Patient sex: M
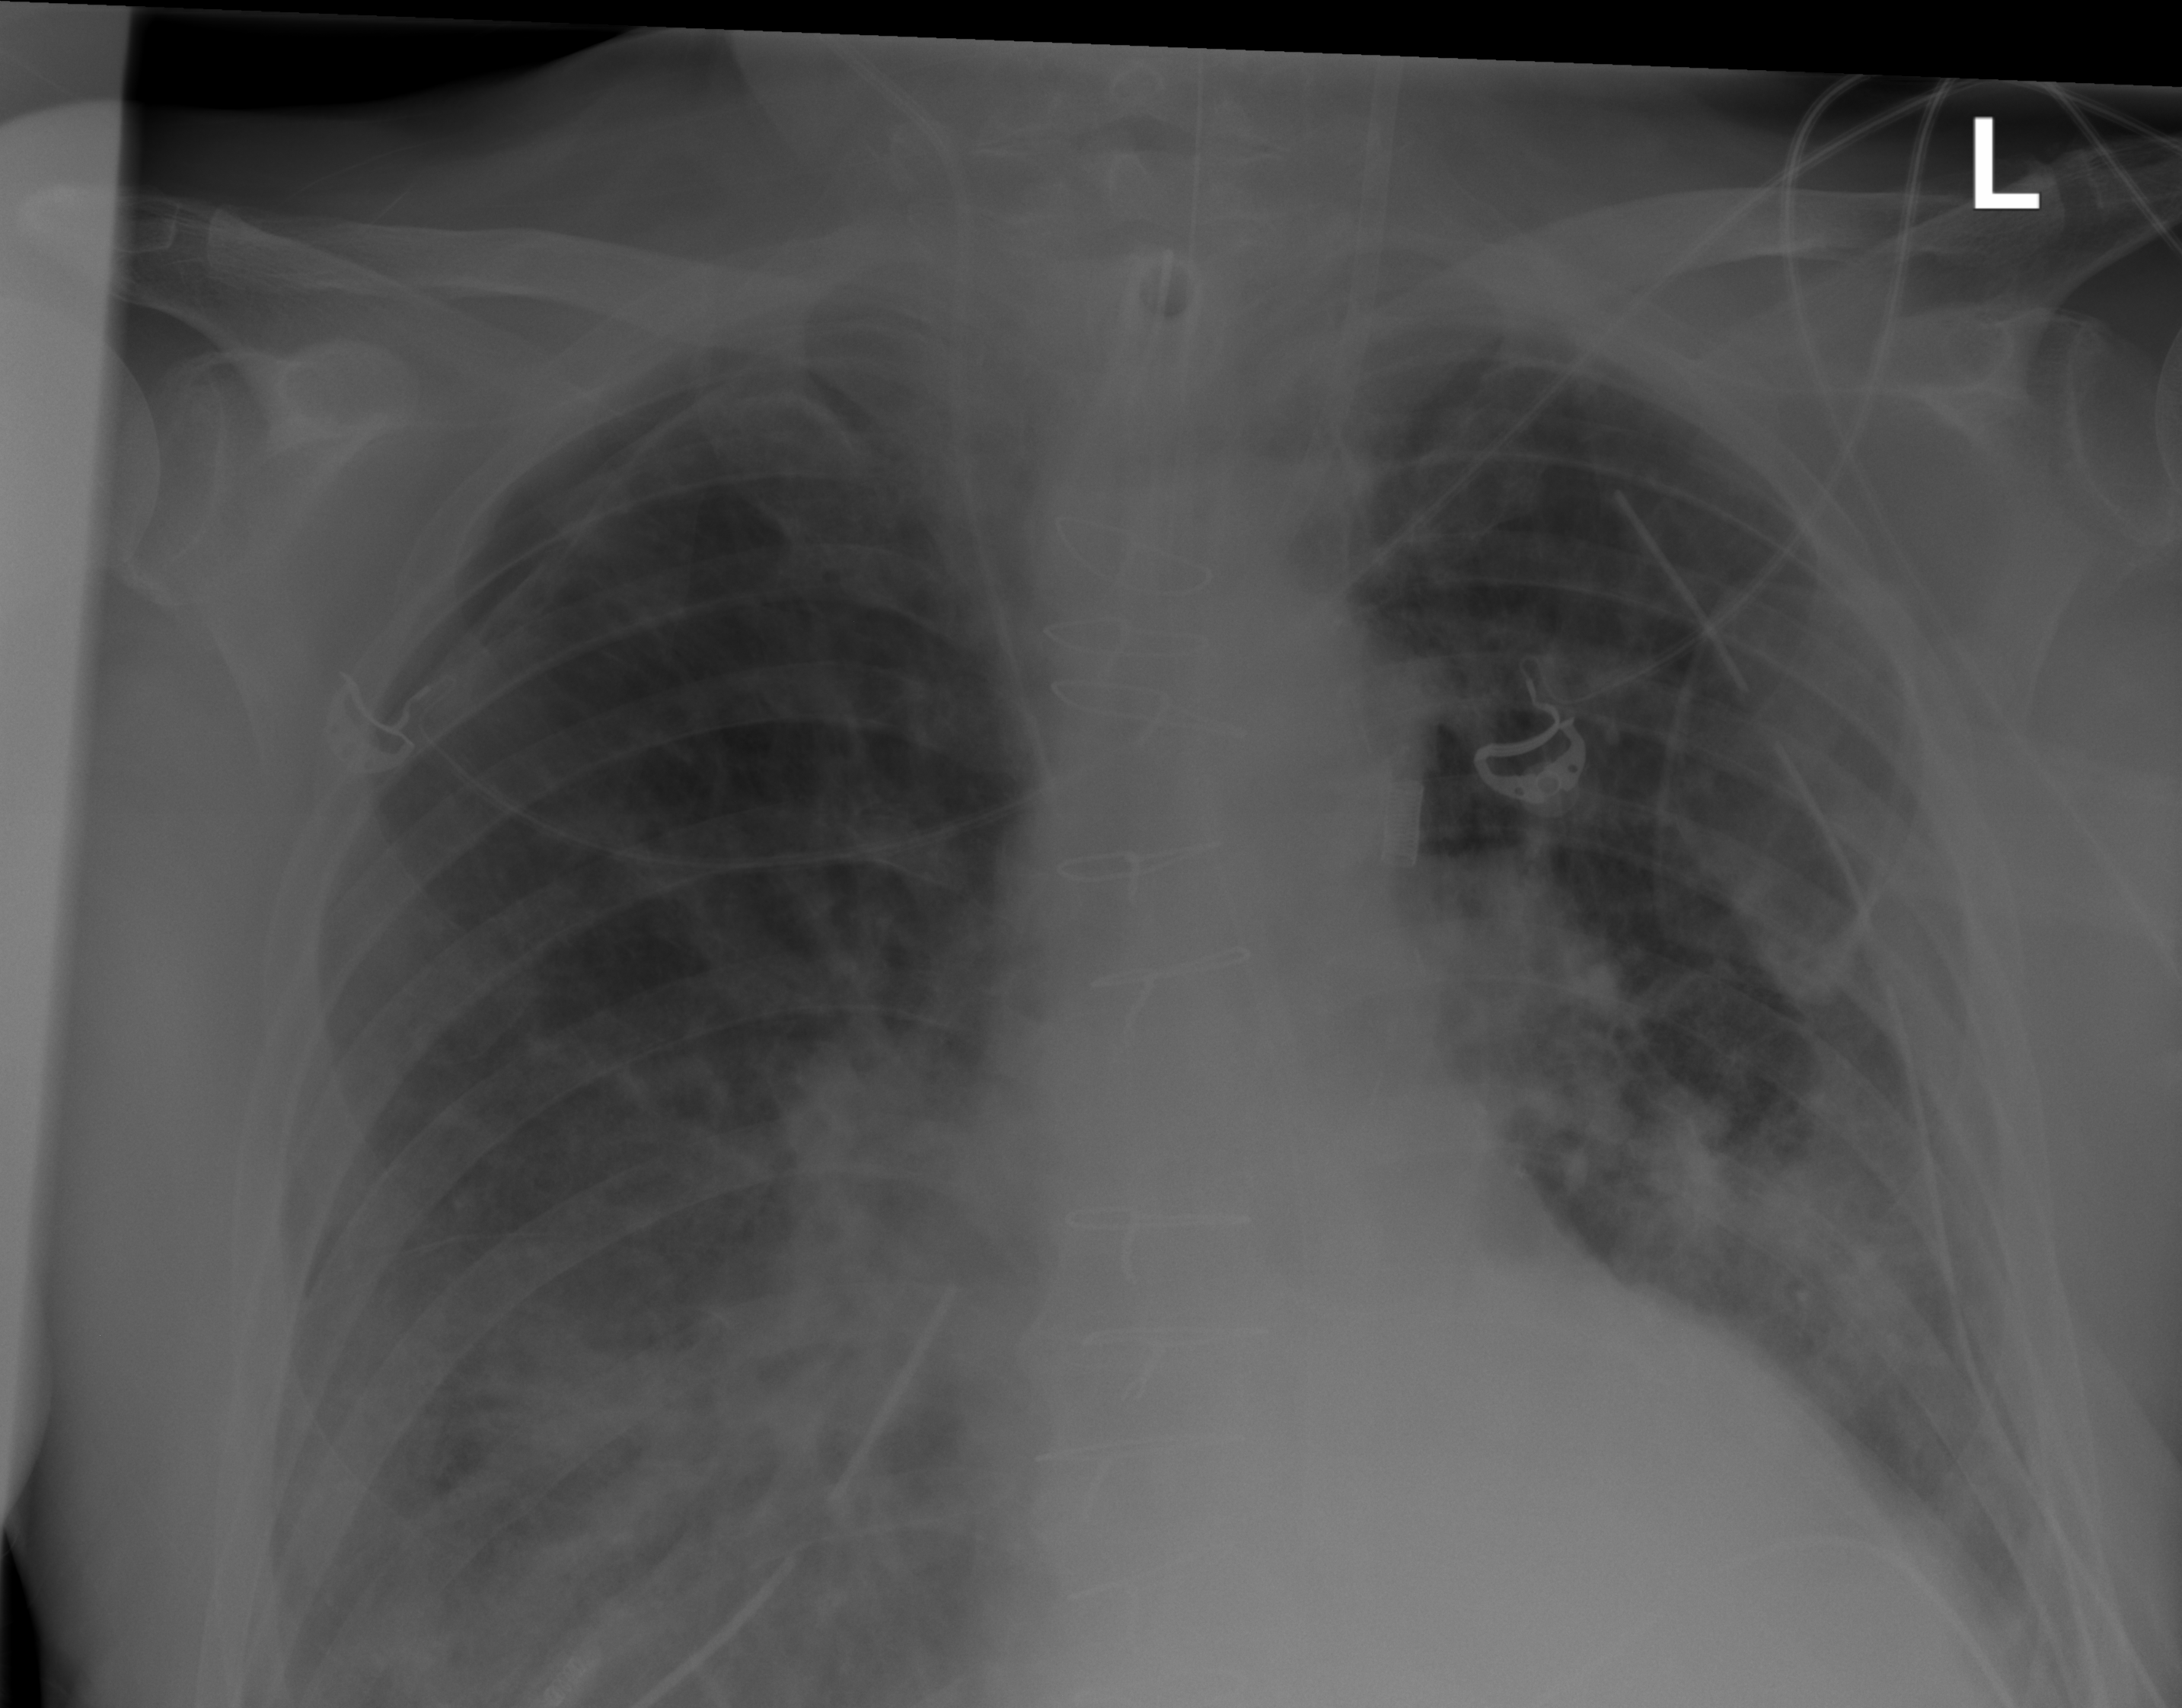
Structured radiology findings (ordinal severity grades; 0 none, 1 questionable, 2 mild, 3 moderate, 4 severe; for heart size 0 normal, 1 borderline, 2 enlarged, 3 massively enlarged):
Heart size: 2
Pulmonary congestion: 2
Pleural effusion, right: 2
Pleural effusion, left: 2
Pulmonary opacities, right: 3
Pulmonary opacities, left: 3
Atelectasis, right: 3
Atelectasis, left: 2